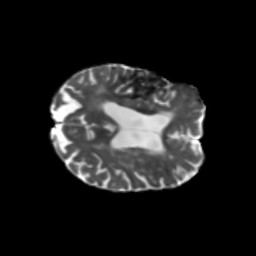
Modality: T2w
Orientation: axial
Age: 79
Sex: female
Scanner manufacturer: siemens
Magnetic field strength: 3 T
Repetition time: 5.47 s
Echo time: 0.0854 s